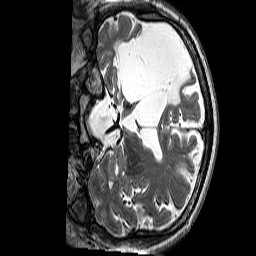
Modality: T2w
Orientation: coronal
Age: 52
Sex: male
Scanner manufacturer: siemens
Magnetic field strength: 3 T
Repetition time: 3.2 s
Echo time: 0.213 s